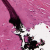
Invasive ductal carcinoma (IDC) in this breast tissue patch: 0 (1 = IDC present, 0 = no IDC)